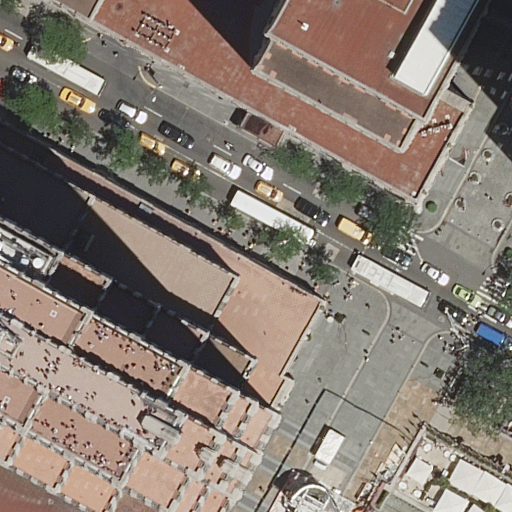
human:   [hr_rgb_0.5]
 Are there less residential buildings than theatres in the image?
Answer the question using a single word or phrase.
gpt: no

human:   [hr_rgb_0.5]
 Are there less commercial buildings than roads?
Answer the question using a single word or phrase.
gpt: yes

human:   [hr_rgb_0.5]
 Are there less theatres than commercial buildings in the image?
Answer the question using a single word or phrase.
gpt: no

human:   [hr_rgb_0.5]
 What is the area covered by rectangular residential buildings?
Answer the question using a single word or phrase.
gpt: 0m2

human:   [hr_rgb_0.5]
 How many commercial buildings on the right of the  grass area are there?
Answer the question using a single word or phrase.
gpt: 0

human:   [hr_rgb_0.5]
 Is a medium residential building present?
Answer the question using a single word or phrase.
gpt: no

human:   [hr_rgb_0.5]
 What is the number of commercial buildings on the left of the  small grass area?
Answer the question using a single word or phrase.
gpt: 1

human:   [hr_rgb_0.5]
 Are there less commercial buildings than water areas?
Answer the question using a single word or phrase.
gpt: no

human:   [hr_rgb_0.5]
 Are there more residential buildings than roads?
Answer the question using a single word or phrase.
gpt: no

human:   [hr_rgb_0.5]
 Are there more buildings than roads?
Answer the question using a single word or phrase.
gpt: no

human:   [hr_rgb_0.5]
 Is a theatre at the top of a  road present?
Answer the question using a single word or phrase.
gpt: yes

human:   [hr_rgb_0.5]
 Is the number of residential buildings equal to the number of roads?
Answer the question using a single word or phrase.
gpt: no

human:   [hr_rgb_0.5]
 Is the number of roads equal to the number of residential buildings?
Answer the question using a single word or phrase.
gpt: no

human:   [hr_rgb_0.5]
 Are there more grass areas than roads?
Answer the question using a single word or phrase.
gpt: no

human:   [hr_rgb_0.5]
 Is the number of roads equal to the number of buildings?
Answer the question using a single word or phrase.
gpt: yes

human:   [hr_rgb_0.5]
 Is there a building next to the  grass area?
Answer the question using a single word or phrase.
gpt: yes

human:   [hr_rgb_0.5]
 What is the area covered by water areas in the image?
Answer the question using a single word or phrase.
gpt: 0m2

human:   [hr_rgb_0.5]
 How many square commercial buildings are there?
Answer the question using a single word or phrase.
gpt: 0

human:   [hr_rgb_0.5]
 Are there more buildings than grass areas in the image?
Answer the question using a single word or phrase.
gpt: yes

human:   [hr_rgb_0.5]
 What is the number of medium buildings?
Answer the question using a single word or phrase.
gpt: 0

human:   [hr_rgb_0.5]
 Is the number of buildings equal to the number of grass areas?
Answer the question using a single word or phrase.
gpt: no

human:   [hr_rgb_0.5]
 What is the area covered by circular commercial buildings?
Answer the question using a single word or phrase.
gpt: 0m2

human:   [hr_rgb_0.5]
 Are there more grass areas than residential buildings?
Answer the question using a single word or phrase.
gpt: no

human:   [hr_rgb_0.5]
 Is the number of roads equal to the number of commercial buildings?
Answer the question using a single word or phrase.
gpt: no

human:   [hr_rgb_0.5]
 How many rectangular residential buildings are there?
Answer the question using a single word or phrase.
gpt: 0

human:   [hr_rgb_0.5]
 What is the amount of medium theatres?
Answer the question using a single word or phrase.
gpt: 0

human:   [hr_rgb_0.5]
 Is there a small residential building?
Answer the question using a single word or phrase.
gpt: no

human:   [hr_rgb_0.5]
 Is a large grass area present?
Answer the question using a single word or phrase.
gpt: no

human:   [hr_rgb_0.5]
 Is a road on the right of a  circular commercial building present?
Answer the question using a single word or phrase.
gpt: no

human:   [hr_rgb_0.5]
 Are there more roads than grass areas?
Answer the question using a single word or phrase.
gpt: yes

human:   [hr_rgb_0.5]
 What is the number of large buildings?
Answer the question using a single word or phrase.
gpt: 3

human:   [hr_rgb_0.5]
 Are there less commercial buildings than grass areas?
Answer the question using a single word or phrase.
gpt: no

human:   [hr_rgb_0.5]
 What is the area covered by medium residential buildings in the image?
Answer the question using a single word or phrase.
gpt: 0m2

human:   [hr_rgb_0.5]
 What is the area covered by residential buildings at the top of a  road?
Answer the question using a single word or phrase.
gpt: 7079m2

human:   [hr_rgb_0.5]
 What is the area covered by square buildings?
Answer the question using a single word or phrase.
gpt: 0m2

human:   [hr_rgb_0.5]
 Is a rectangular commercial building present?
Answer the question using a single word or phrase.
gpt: no